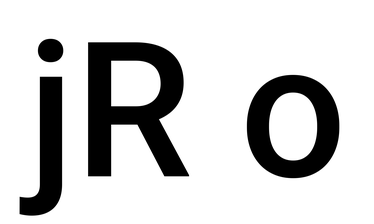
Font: Roboto_Medium